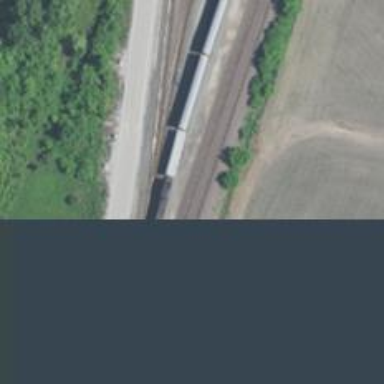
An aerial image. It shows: Railway track.